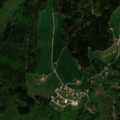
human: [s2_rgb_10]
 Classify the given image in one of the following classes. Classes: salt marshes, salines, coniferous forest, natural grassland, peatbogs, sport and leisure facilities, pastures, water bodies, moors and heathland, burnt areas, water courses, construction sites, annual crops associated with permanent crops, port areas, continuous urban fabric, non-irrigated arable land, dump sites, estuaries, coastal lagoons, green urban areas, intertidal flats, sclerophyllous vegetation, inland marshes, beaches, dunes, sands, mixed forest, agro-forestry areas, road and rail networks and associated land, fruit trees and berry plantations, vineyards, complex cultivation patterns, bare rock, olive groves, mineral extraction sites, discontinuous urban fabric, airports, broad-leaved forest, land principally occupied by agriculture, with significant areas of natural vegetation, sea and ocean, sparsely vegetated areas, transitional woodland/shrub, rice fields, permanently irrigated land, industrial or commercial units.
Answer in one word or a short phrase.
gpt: pastures, complex cultivation patterns, broad-leaved forest, mixed forest